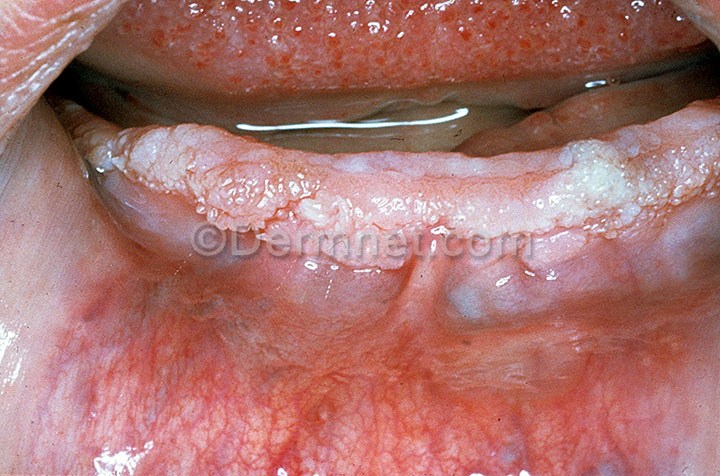
Disease: Systemic Disease